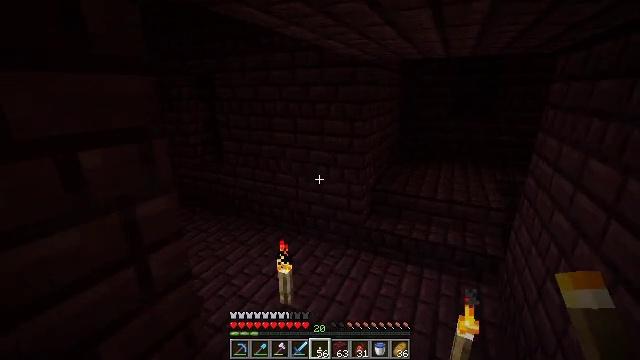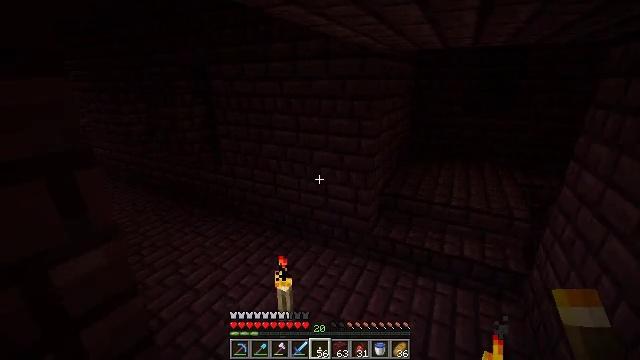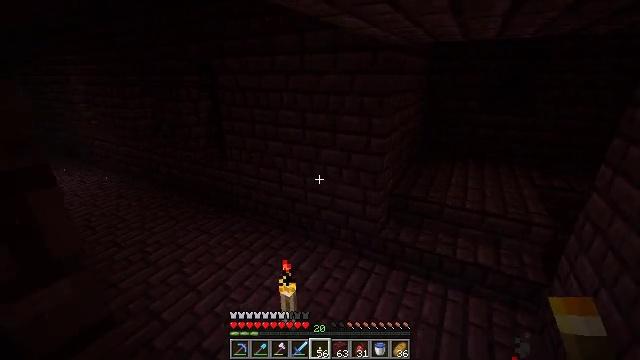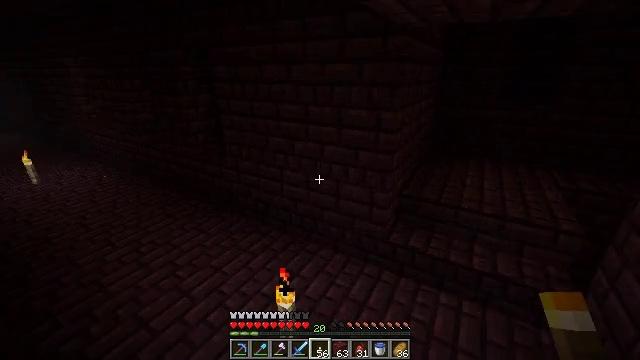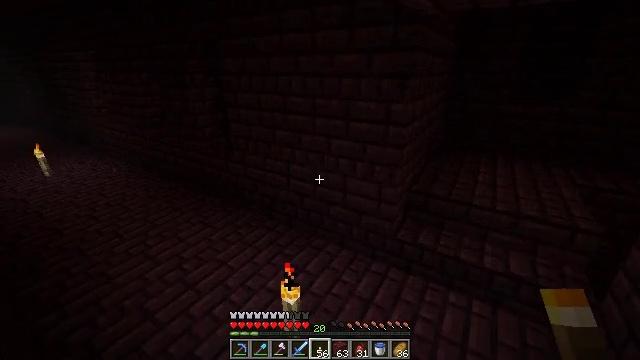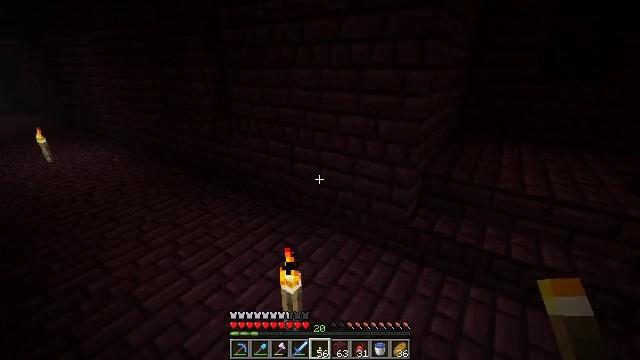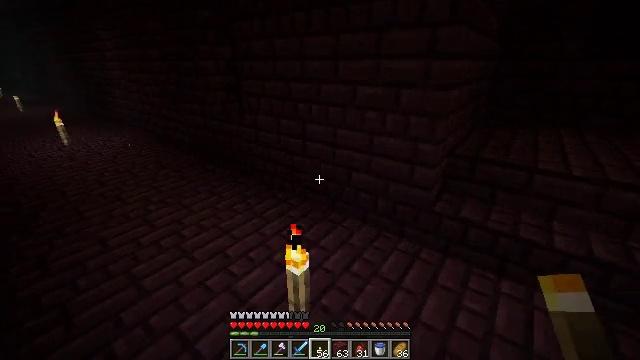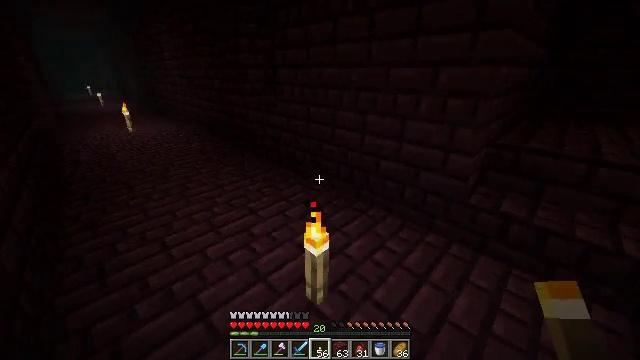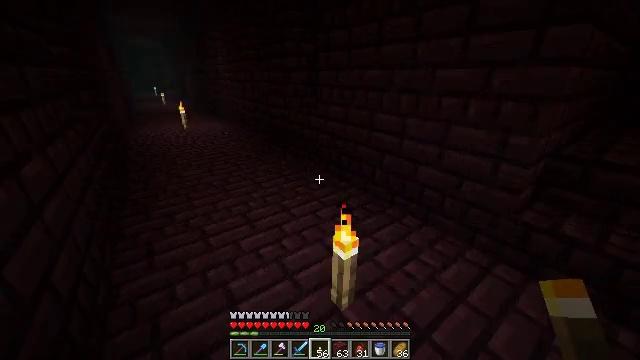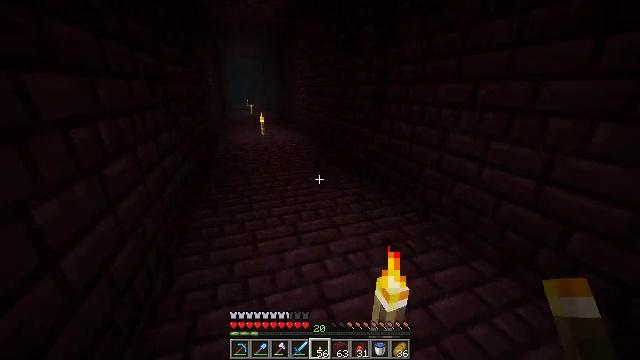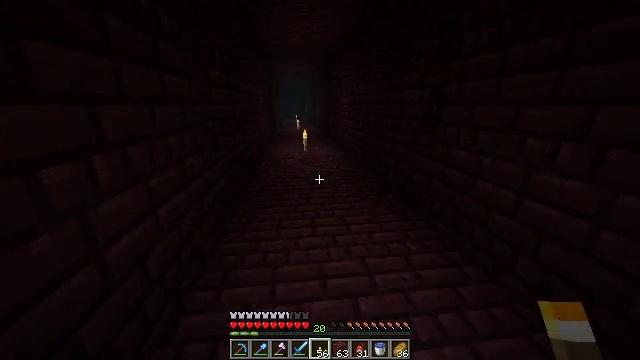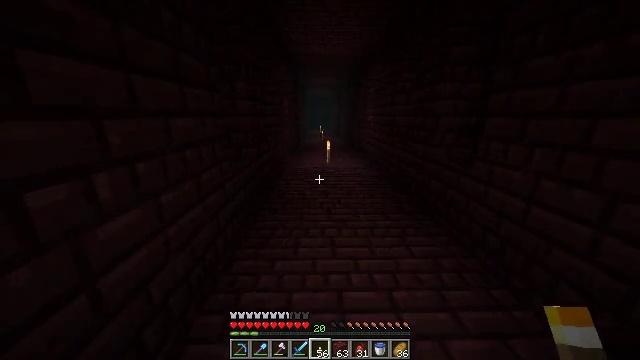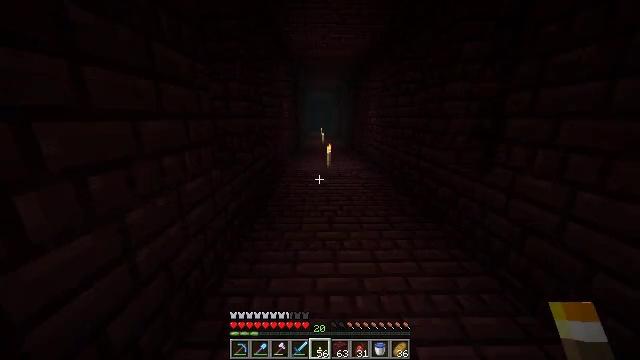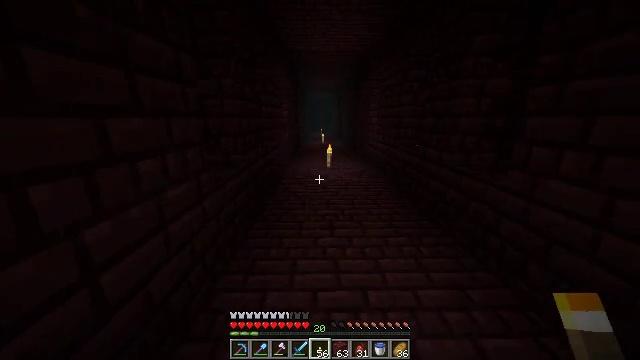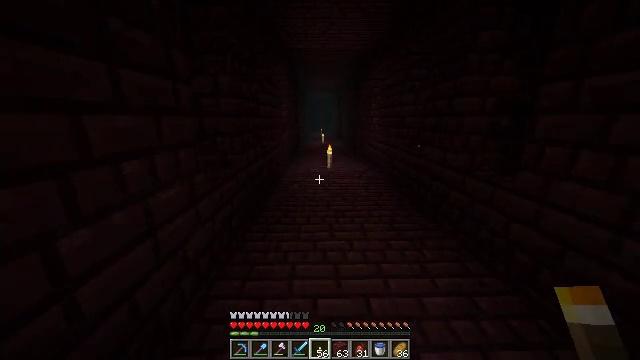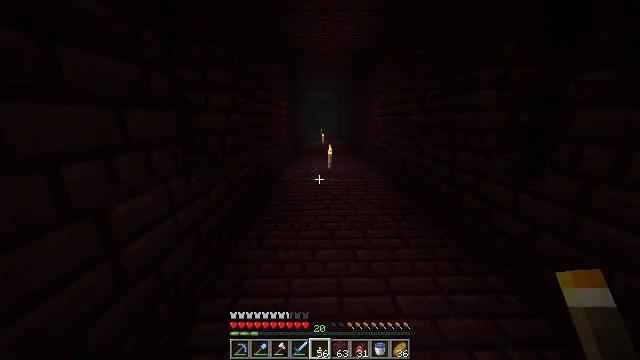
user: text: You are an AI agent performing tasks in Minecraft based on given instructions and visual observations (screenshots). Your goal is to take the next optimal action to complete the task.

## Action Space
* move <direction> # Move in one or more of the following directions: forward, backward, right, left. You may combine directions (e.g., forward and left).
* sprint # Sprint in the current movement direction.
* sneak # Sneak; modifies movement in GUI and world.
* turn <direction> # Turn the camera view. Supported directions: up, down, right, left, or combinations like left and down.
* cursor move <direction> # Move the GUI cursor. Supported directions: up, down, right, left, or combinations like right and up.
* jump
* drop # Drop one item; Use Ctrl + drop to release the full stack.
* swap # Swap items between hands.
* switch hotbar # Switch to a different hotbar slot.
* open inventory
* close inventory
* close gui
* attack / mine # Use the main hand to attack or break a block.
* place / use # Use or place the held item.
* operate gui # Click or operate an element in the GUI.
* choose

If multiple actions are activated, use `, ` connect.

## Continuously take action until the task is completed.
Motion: motion action
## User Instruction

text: Collect nether bricks for building.
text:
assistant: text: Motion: move forward, turn left and down
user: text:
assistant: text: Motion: move forward, turn left and down
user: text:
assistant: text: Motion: move forward, turn left
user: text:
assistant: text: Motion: move forward, turn left
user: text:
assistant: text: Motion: move forward, turn left
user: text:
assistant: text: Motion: move forward, sprint, turn left
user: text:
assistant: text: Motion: move forward, sprint, turn left
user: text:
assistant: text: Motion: move forward, sprint, turn left
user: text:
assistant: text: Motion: move forward, sprint, turn left and up
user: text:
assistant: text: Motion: move forward, sprint, turn left and up
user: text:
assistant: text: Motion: move forward, sprint, turn left and up
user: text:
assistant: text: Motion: move forward, sprint
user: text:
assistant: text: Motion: move forward, sprint
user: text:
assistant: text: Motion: move forward, sprint
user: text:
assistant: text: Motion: move forward, sprint
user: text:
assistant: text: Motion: move forward, sprint
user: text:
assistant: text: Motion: move forward, sprint
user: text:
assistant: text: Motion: move forward, sprint
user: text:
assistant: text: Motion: move forward, sprint, jump
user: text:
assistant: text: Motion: move forward, sprint, jump
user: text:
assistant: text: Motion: move forward, sprint, jump
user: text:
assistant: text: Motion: move forward, sprint, jump
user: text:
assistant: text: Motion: move forward, sprint, jump
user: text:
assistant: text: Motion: move forward, sprint, jump
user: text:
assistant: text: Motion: move forward, sprint, jump
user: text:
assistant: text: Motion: move forward, sprint, jump
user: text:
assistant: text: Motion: move forward, sprint, jump
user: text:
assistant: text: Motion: move forward, sprint, jump
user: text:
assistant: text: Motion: move forward, sprint
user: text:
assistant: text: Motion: move forward, sprint